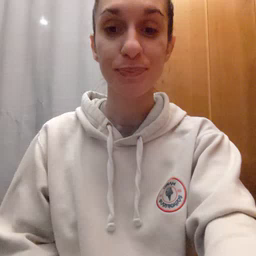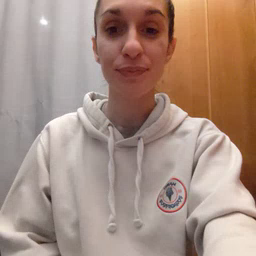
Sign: red